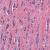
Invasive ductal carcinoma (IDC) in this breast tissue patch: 1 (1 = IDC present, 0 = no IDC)